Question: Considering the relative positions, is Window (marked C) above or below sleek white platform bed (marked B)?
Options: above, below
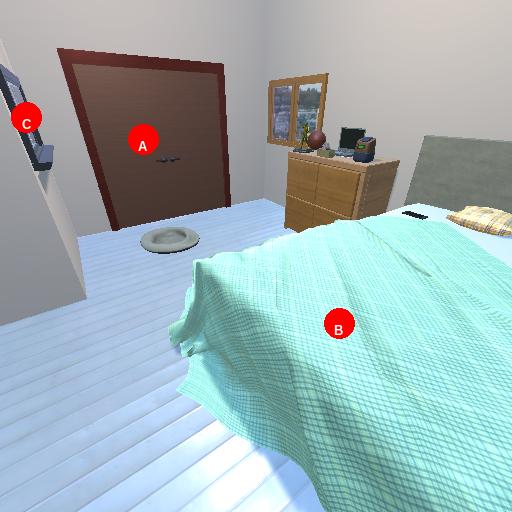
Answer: above